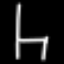
Label: chair